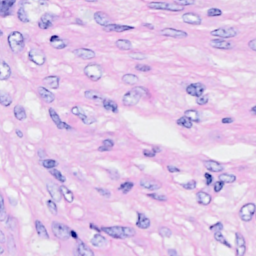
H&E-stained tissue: Breast